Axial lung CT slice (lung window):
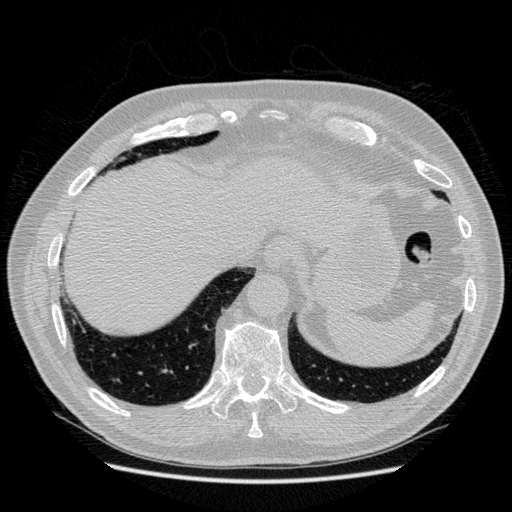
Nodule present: no